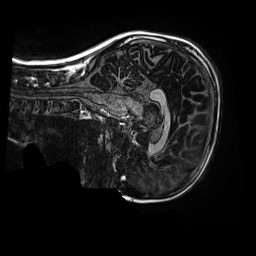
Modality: MP2RAGE
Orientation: sagittal
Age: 11
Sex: male
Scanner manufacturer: siemens
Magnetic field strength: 3 T
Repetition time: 4 s
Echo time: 0.00303 s